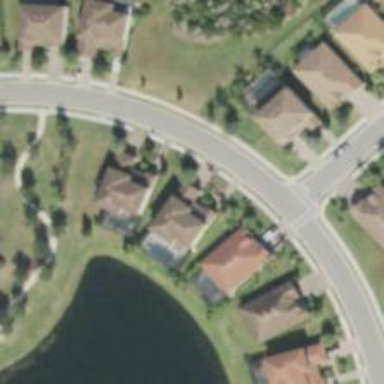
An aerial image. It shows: Residential road.